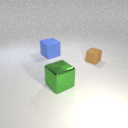
large blue rubber cube behind small brown rubber cube